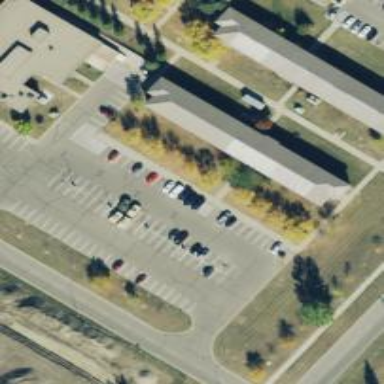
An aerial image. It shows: Dormitory building.